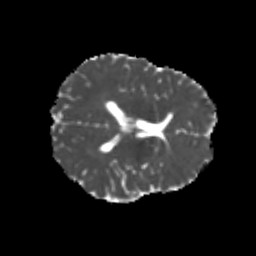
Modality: MD
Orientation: axial
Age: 21
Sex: male
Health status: healthy
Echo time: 0.074 s